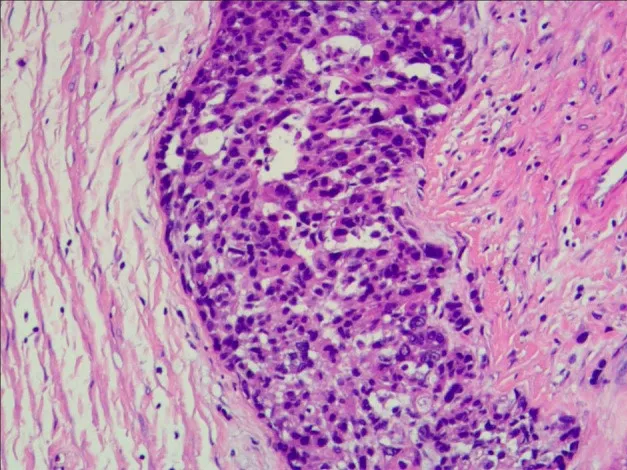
The histopathology results.
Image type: pathology (h&e)